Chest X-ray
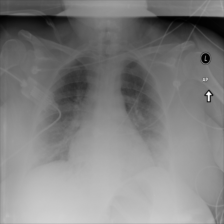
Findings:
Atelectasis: negative
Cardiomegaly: negative
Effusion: negative
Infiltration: negative
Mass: negative
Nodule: negative
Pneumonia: negative
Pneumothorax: negative
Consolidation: negative
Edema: negative
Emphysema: negative
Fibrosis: negative
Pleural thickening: negative
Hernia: negative